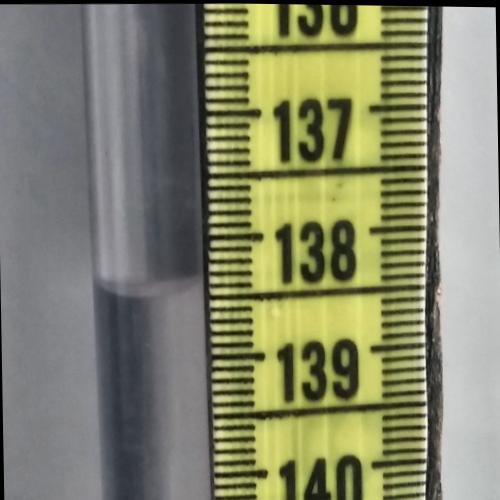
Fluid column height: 138.4 cm